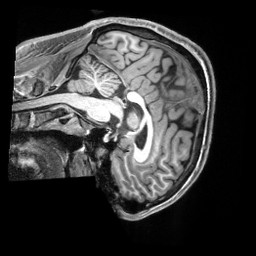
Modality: T1w
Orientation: sagittal
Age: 34
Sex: male
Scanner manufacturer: siemens
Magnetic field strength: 3 T
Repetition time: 2.3 s
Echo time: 0.00229 s